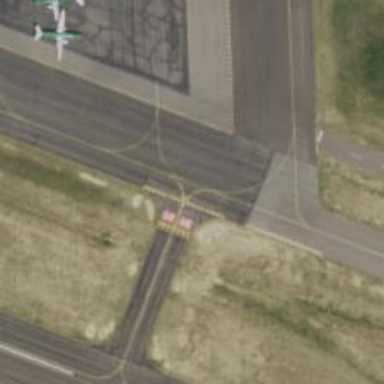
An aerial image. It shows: View of taxiway at the airport.